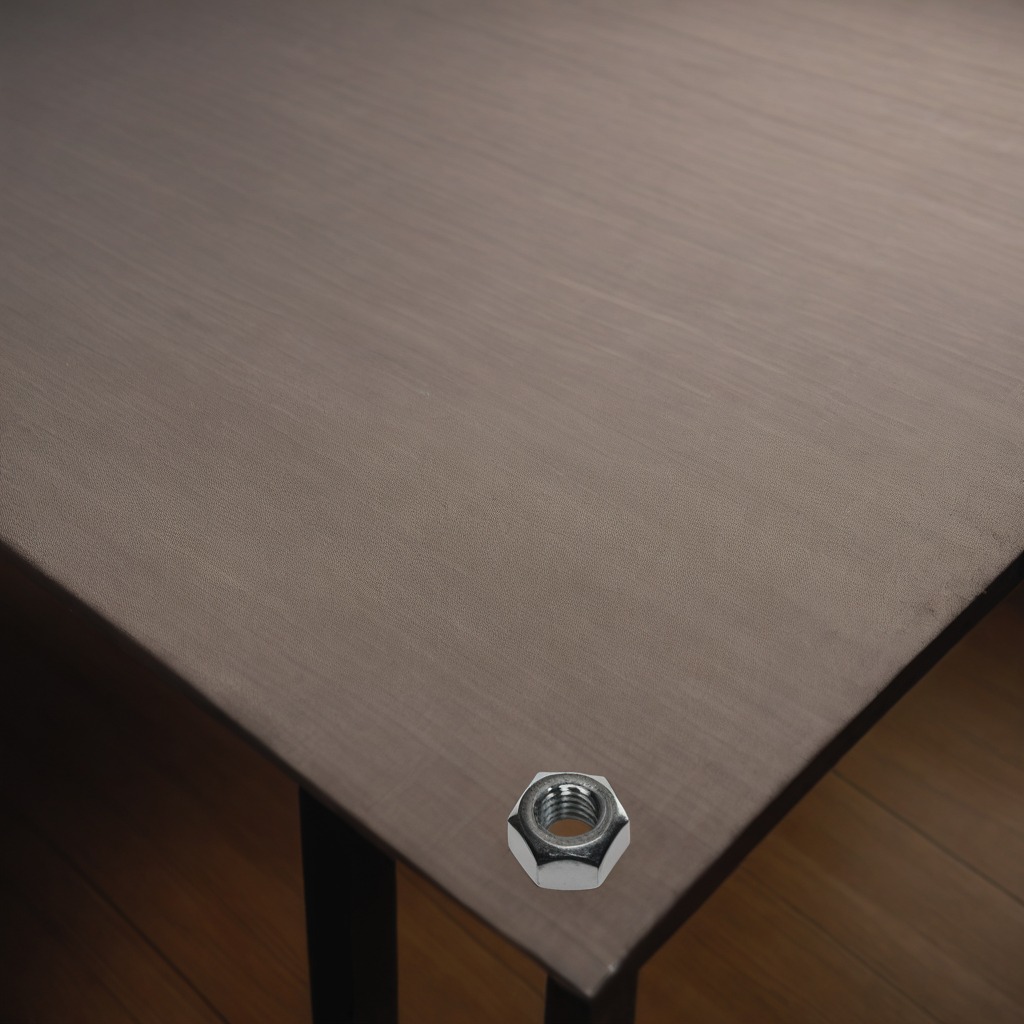
A metal nut is lying on the wooden table.